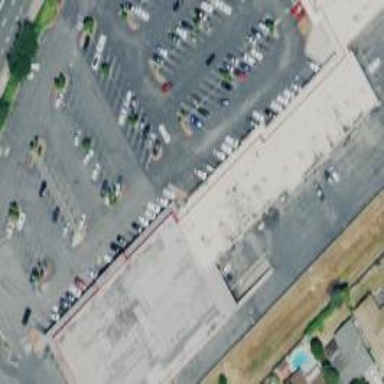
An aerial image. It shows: Retail building.